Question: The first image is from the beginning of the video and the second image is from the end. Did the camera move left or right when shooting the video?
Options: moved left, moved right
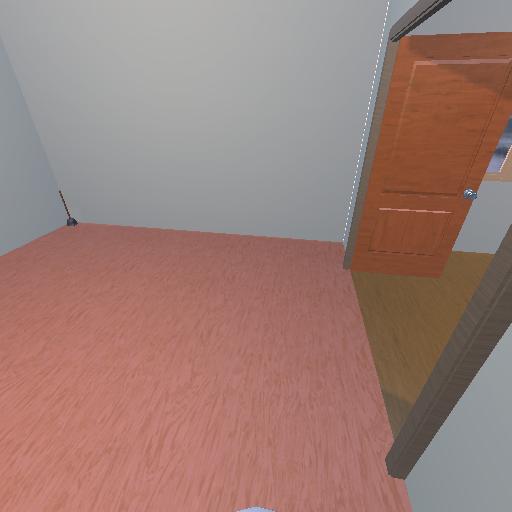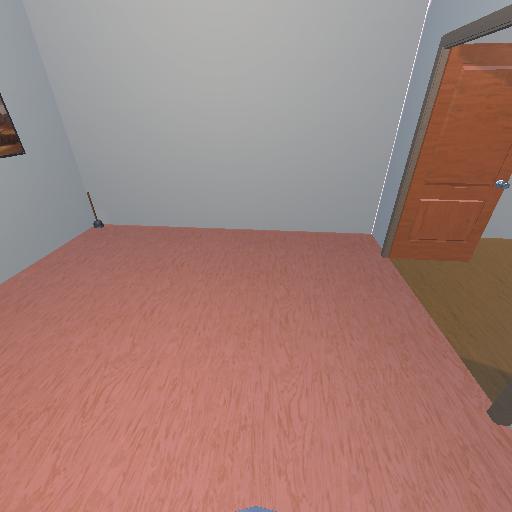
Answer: moved left